Field crop: maize
Growth stage: 2
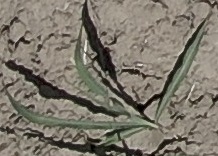
Species: sorghum